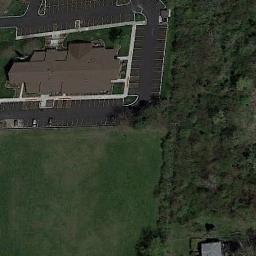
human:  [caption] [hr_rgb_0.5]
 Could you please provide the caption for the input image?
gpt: A path leads to these two houses which are surrounded by lawn .

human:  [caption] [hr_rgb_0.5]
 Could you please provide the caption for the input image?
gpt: There are several cars in the parking lot next to the sparse residential .

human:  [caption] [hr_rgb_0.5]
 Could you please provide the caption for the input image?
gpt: There are several houses of different sizes in a sparse residential area surrounded by grass .

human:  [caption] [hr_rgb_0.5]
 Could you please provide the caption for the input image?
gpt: The sparse residential is on the grass next to some trees and a parking lot .

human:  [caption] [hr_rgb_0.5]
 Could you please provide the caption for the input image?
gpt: A sparse residential area with a brown building and some green trees .